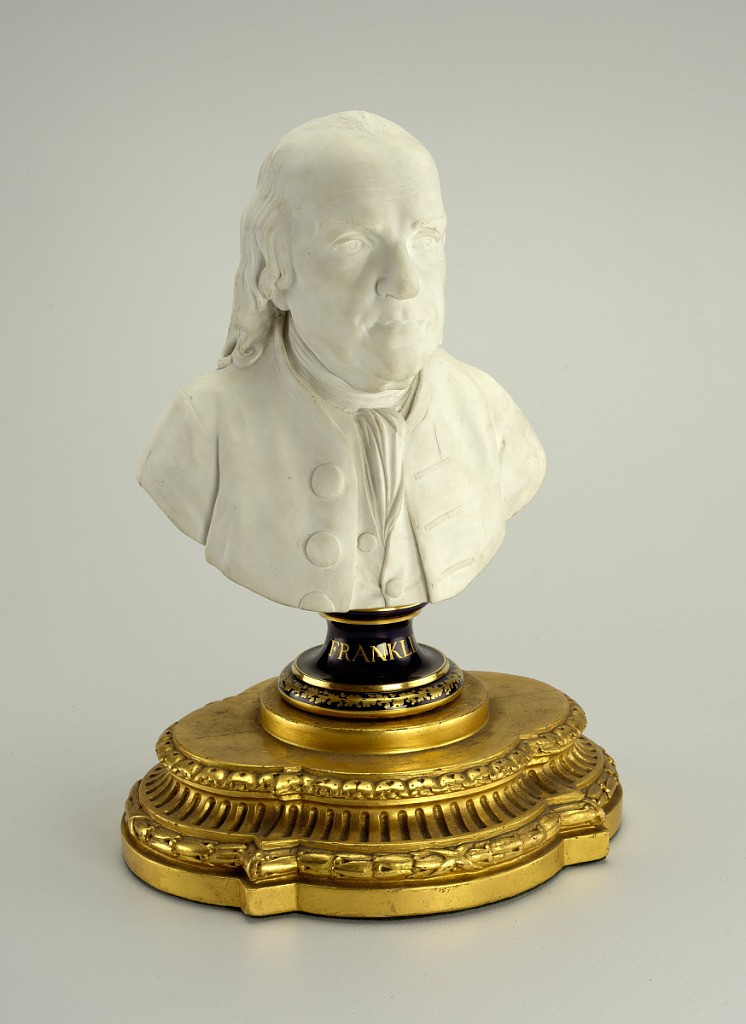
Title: Bust of Benjamin Franklin
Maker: Sèvres Porcelain Manufactory, French, established 1756
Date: ca. 1790–1795
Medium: biscuit (bust); wood, gold (socle)
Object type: bust
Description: A bust portrait of Benjamin Franklin in biscuit porcelain on a gilded underglaze-blue waisted socle. "BENJAMIN FRANKLIN" painted in gold around socle.